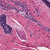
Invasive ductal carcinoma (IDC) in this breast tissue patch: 0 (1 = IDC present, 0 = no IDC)